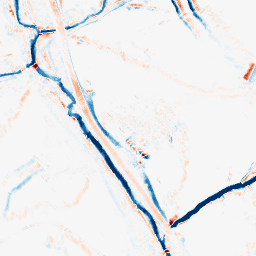
Category: morphological
Decomposition family: morphological_diamond
Decomposition parameters: operation: average
radius: 5
Upsampling method: sinc_hamming
Upsampling parameters: scale: 2
kernel_size: 16
Upsampling scale: 2